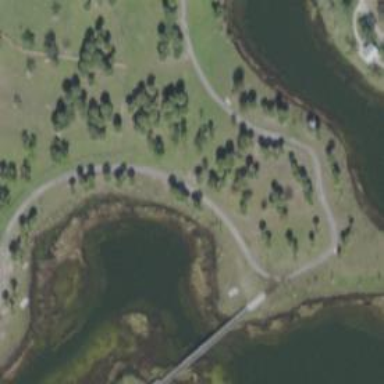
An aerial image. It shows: Disc golf basket.